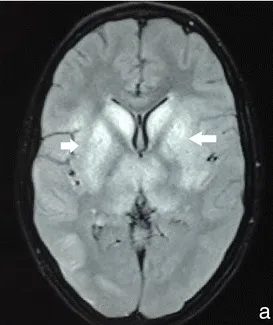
MRI images (FLAIR) performed one month after the patient was bitten; hyperintensities in the basal ganglia (white arrows), thalamus, pons, and medulla.
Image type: radiology (mri)